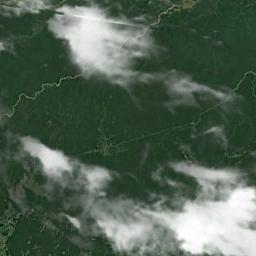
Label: cloud